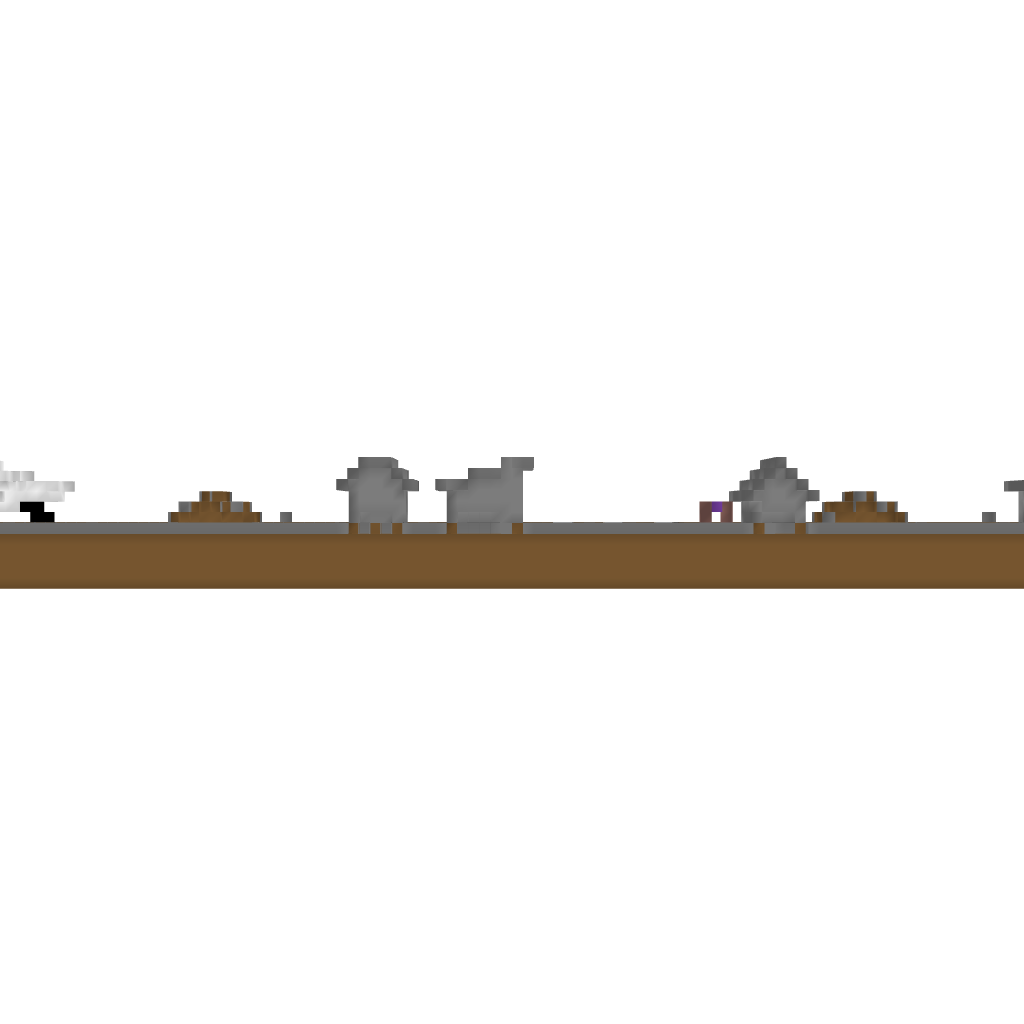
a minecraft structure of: Commander Keen Border village overworld bad low quality